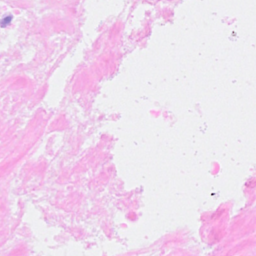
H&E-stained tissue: Breast